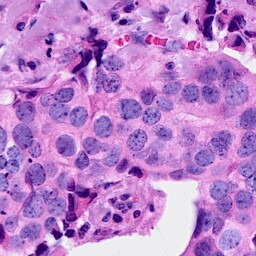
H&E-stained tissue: Breast